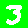
Digit: 3